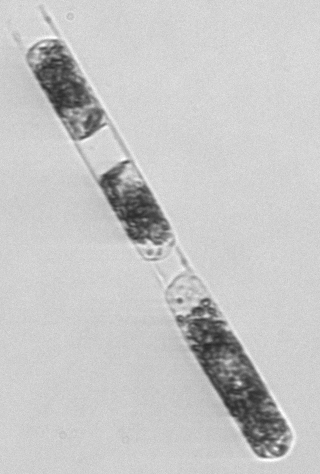
Label: Hemiaulus